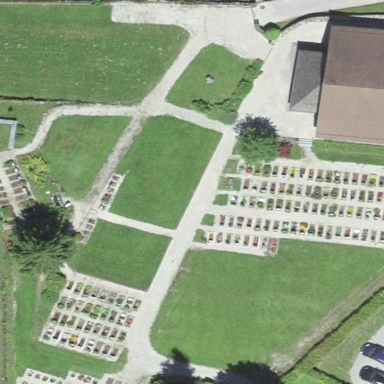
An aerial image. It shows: Cemetery.